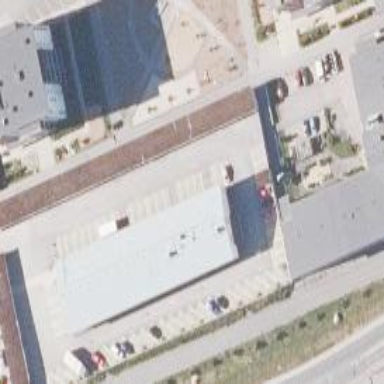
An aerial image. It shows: Gabled building with white roof and beige exterior.